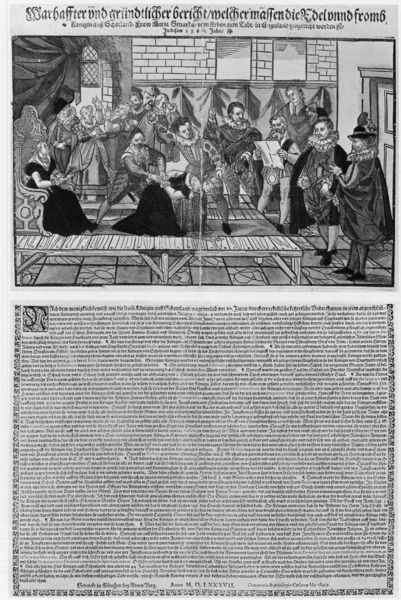
Titel: Warhaffter vnd gründtlicher bericht/ welchermassen [...] Maria Stuarda
Standort: Zürich.
Institution: Wickiana
Schlagwörter: kopf, mann, umhang, weiß, frauen, menschen, sitzen, fenster, frau, grau, holz, hut, hüte, kleid, kopfbedeckungen, männer, raum, schwarz, szene, tür, zeichnung, zimmer, dame, schloss, gesellschaft, leute, versammlung, gericht, mütze, richter, barock, bibel, geschichte, henker, hinrichtung, kleidung, kragen, köpfen, rahmen, stehen, steine, tod, bild, vorhang, boden, mantel, sitzend, adel, personen, theater, kopfbedeckung, holzschnitt, schrift, rahmung, mauer, ziegel, grafik, graphik, hof, bank, saal, könig, thron, weib, weiber, inschrift, lesen, stube, schauspiel, bücken, buch, druck, schwarzweiss, schraffur, radierung, stich, seite, gefangen, illustration, text, zeitung, bericht, knien, strafe, initiale, überschrift, herrscher, verhandlung, buchseite, anklagebank, beugen, gefangene, mittelalter, knieen, edelmänner, herrscherin, königin, schauspieler, gefangener, kupferstich, fraktur, flugblatt, vorlesen, altdeutsch, latein, podium, urteil, initial, erzählung, folter, gefesselt, typenschrift, artikel, majuskel, verlesen, bodenplatten, züchtigung, faksimile, todesstrafe, gerichtssaal, vollstreckung, hinrichung, strafbank, strafvollzug, vollzug, richtblock, albrecht altdorfer